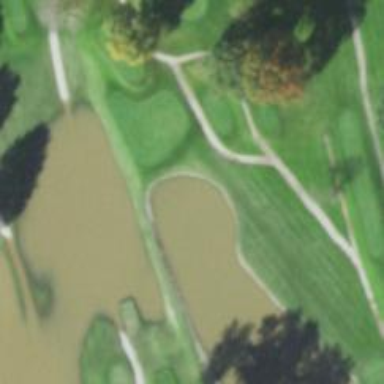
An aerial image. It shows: Path for both roads and golfers.